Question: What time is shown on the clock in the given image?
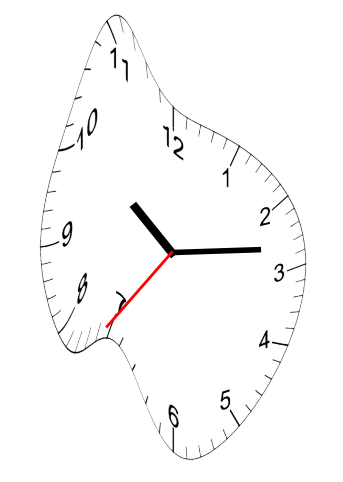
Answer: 10:13:36